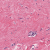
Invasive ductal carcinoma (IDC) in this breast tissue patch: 0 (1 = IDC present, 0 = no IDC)